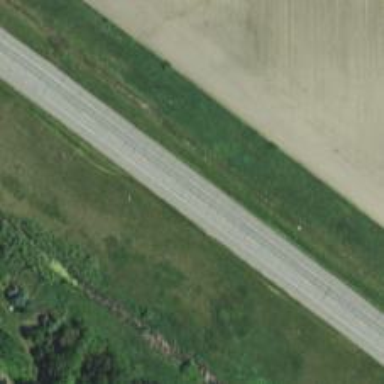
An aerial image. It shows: Asphalt road classified as primary highway.